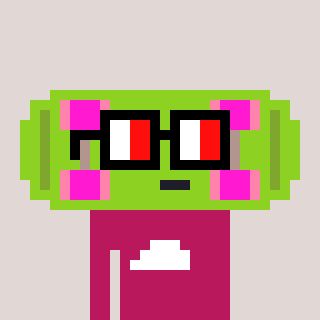
a pixel art character with square glasses with black frames and red eyes, a skateboard-shaped head and a darkpink-colored body on a warm background